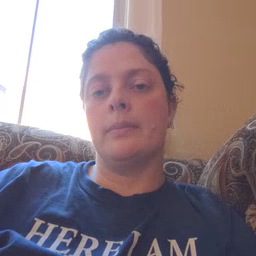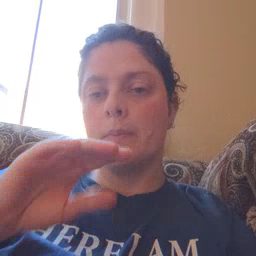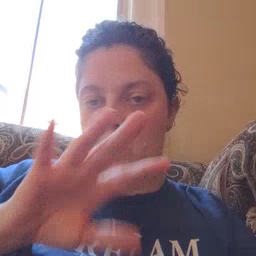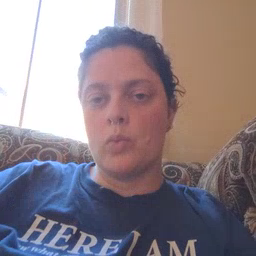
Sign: blow